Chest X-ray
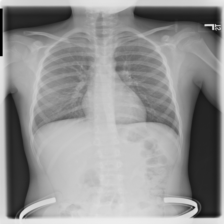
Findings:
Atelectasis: negative
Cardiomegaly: negative
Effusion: negative
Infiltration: negative
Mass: negative
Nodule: negative
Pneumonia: negative
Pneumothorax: negative
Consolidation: negative
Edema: negative
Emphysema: negative
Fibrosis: negative
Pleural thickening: negative
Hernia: negative